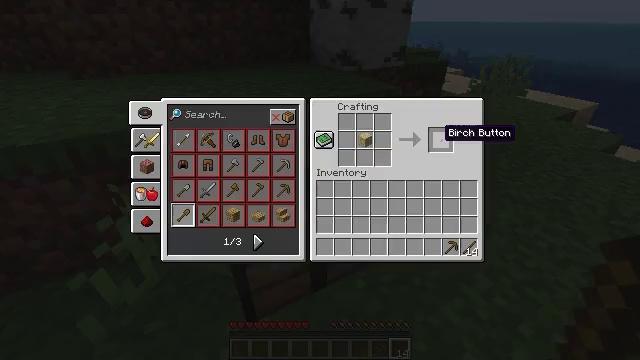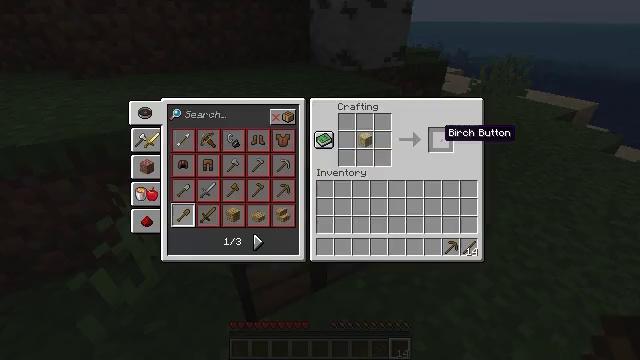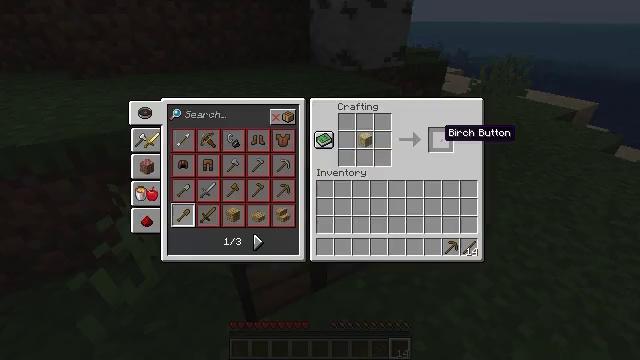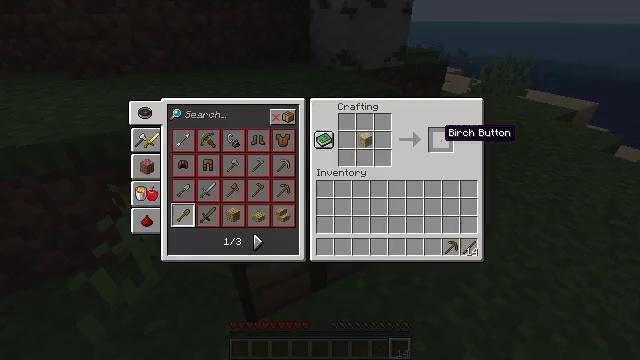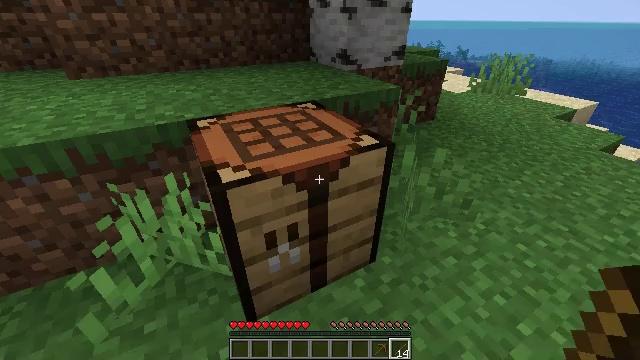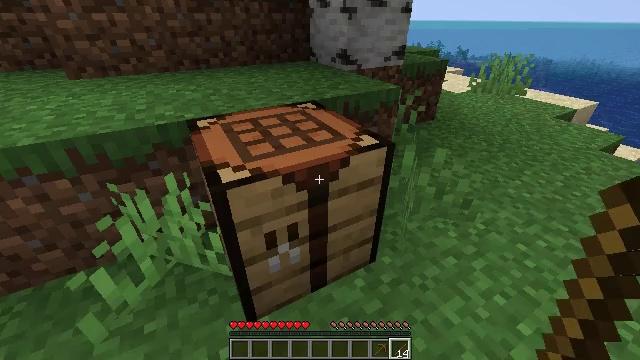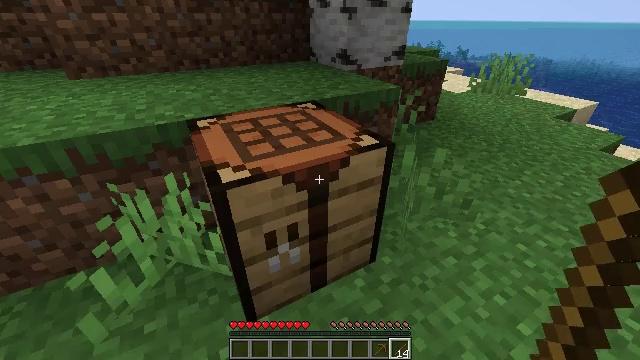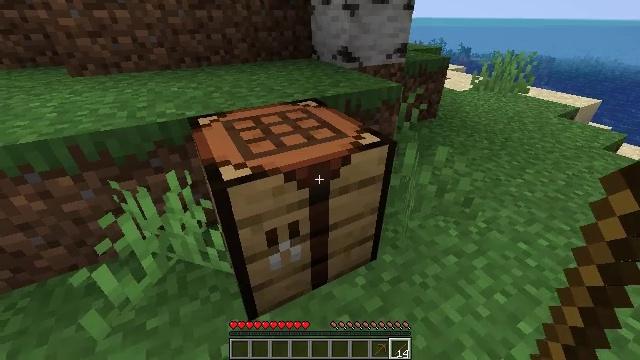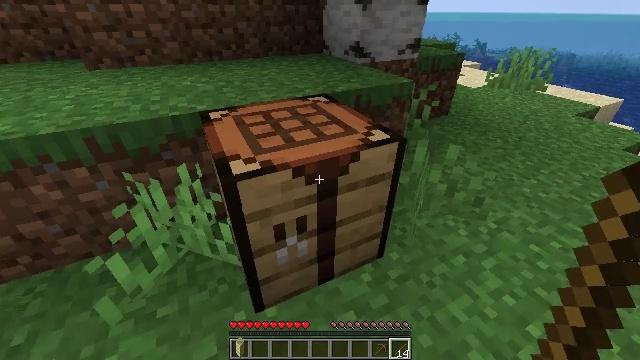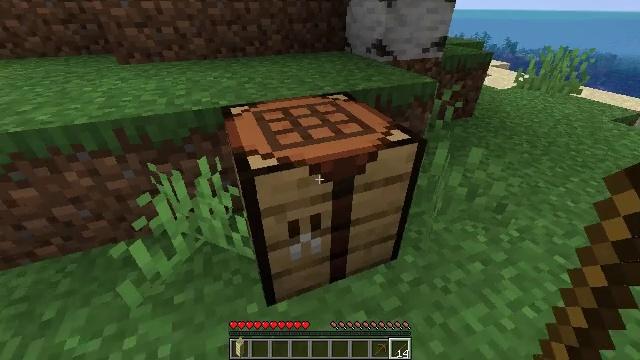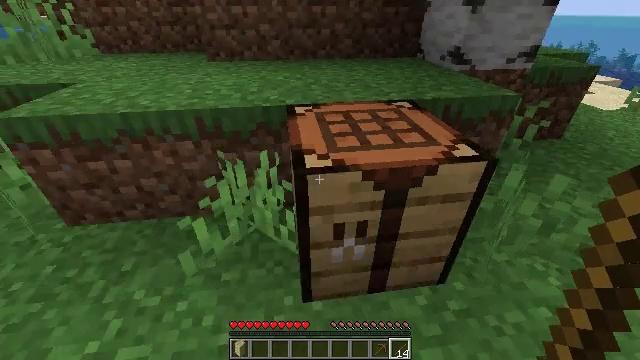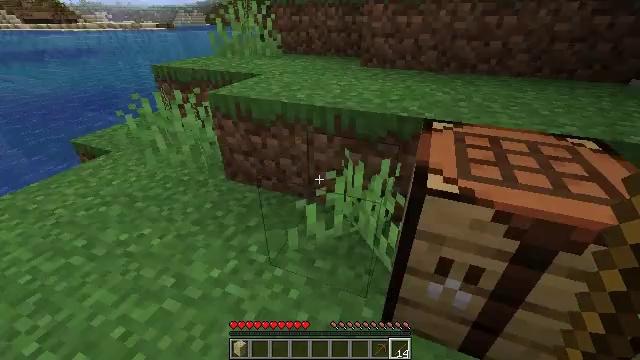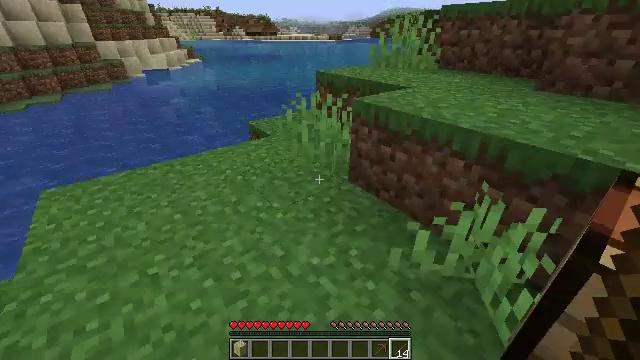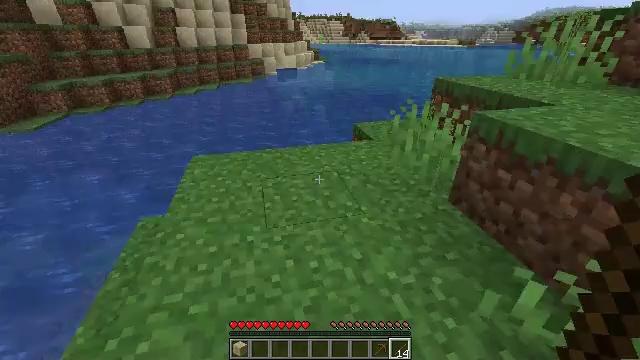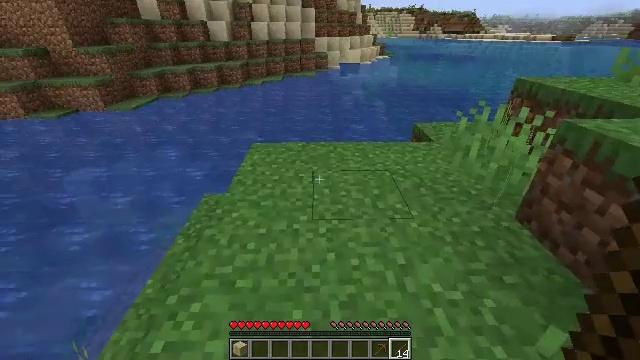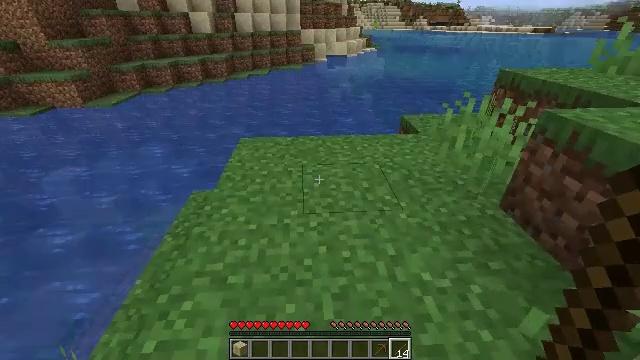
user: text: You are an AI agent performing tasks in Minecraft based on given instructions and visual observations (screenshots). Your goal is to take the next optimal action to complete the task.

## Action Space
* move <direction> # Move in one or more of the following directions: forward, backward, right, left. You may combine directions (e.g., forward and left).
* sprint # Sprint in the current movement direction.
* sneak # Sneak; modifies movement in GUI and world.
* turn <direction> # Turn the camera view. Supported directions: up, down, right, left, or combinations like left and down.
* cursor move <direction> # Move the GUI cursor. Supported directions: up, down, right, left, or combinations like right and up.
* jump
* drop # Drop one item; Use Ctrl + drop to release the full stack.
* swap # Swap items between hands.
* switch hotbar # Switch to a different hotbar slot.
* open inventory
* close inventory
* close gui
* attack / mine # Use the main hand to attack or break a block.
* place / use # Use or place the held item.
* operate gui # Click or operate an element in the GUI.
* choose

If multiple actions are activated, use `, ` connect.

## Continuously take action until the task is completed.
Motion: motion action
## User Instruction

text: Drop birch planks.
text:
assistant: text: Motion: sneak, open gui
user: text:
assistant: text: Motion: sneak
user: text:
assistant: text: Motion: no_op
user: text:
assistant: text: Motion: no_op
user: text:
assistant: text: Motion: close gui
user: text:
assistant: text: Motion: no_op
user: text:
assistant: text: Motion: no_op
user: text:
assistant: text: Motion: turn left
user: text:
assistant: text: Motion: turn left
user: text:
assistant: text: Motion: turn left
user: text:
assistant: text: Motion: turn left and up
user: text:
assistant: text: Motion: turn left and up
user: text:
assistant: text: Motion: turn left
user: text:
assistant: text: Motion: turn left and down
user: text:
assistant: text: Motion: turn right and down
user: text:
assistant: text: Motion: no_op
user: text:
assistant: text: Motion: no_op
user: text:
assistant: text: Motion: move forward, turn right
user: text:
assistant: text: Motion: move forward
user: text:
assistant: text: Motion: move forward, turn left
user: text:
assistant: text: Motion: move forward, turn left and up
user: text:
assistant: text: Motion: move forward, turn left and up
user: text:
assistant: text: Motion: move forward, turn left and up
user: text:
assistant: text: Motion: move forward
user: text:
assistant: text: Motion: move forward
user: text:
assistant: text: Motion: move forward
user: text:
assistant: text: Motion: move forward
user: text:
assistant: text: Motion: move forward
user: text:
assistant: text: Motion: move forward
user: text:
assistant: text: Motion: move forward